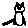
Label: cat